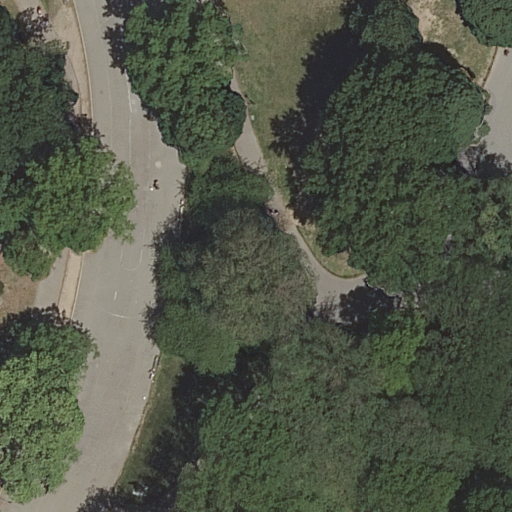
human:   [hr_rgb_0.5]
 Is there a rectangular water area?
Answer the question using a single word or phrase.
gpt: no

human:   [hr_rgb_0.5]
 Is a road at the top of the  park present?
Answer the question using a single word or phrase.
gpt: no

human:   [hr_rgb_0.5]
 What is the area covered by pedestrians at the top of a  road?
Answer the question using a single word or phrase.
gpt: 3216m2

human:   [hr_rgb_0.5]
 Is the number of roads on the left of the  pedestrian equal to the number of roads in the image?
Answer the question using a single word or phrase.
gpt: yes

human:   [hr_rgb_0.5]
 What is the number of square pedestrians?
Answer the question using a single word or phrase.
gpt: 0

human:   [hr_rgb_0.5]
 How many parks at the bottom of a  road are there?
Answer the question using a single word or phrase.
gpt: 0

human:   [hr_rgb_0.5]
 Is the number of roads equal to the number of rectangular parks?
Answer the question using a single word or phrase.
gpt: no

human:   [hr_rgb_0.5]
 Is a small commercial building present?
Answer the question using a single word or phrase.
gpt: no

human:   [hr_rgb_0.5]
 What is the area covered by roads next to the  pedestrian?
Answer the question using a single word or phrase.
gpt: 0m2

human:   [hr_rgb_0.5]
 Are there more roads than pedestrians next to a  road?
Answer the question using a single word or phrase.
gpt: yes

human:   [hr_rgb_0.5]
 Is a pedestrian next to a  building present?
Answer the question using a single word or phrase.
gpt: no

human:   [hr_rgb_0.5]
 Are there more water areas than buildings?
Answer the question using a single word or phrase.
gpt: no

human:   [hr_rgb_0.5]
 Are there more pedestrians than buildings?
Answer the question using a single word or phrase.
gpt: yes

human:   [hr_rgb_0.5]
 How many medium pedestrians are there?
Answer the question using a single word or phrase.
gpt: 0

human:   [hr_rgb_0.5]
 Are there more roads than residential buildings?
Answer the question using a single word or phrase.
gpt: yes

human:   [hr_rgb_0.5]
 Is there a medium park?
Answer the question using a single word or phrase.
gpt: no

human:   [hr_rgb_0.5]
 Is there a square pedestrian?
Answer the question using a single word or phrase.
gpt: no

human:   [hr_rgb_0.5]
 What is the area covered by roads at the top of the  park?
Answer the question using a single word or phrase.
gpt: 0m2

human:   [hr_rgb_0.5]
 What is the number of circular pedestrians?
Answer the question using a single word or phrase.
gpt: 0

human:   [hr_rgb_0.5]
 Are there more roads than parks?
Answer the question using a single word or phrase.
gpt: yes

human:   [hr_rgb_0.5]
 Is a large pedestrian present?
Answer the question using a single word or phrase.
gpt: yes

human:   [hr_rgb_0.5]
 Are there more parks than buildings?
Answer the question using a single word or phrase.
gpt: yes

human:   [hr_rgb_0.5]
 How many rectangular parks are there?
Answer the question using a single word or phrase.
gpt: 1

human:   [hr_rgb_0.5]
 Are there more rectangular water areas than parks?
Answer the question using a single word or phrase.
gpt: no

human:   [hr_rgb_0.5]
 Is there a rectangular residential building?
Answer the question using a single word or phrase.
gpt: no

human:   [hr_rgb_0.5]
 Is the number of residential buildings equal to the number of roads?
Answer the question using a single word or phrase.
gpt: no

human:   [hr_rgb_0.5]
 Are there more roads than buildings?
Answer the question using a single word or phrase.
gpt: yes

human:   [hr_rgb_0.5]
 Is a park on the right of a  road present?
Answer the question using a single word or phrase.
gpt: yes

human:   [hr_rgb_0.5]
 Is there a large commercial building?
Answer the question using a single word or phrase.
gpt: no

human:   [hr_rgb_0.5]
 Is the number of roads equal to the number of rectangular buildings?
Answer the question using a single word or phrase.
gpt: no

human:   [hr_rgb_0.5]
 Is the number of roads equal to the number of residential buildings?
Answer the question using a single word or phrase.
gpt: no

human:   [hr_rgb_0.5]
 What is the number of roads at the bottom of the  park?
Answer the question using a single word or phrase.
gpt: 9

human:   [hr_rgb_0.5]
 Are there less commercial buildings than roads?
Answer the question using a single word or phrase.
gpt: yes

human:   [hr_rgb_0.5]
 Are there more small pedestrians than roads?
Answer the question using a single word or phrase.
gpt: no

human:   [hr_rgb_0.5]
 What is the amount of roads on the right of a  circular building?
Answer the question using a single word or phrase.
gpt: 0

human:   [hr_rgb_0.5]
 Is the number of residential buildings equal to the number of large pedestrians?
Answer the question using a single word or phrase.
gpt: no